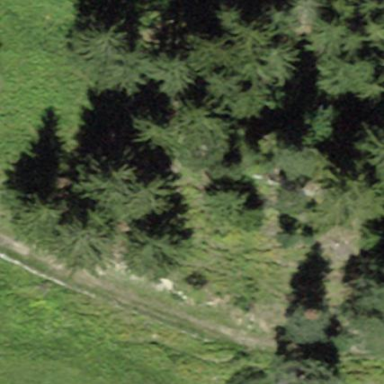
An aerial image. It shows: Forest area.